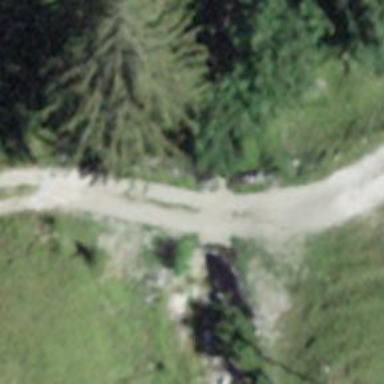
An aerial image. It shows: Track road with grade3 tracktype. The road has bridge.